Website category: university
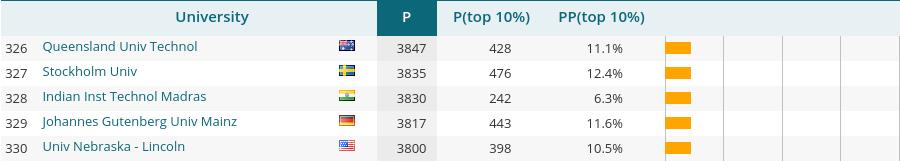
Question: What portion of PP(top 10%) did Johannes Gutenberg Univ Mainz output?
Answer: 11.6%

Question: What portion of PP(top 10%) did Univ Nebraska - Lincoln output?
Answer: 10.5%

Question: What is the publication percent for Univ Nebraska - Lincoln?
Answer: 10.5%

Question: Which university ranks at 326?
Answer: Queensland Univ Technol

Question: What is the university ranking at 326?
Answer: Queensland Univ Technol

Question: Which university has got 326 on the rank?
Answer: Queensland Univ Technol

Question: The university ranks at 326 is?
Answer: Queensland Univ Technol

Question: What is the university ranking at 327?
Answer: Stockholm Univ

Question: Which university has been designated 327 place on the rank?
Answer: Stockholm Univ

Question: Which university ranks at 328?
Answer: Indian Inst Technol Madras

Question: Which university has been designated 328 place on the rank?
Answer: Indian Inst Technol Madras

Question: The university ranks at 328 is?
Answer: Indian Inst Technol Madras

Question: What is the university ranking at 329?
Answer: Johannes Gutenberg Univ Mainz

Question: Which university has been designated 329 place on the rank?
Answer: Johannes Gutenberg Univ Mainz

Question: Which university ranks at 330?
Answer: Univ Nebraska - Lincoln

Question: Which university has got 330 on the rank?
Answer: Univ Nebraska - Lincoln

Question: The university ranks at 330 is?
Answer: Univ Nebraska - Lincoln

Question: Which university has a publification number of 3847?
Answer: Queensland Univ Technol

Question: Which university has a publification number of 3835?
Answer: Stockholm Univ

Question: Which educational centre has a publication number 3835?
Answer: Stockholm Univ

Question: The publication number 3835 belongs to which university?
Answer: Stockholm Univ

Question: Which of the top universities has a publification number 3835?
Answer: Stockholm Univ

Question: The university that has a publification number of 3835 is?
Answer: Stockholm Univ

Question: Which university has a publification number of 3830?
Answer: Indian Inst Technol Madras

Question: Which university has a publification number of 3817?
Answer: Johannes Gutenberg Univ Mainz

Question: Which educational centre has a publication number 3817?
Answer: Johannes Gutenberg Univ Mainz

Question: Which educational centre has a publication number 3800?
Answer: Univ Nebraska - Lincoln

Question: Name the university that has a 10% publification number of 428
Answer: Queensland Univ Technol

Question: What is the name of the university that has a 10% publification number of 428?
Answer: Queensland Univ Technol

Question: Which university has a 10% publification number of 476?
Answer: Stockholm Univ

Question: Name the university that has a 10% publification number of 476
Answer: Stockholm Univ

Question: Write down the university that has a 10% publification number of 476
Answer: Stockholm Univ

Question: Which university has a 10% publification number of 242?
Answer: Indian Inst Technol Madras

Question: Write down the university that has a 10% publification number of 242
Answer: Indian Inst Technol Madras

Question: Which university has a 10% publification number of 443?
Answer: Johannes Gutenberg Univ Mainz

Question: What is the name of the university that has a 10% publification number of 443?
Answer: Johannes Gutenberg Univ Mainz

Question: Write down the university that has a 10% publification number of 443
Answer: Johannes Gutenberg Univ Mainz

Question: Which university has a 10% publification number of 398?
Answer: Univ Nebraska - Lincoln